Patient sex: F
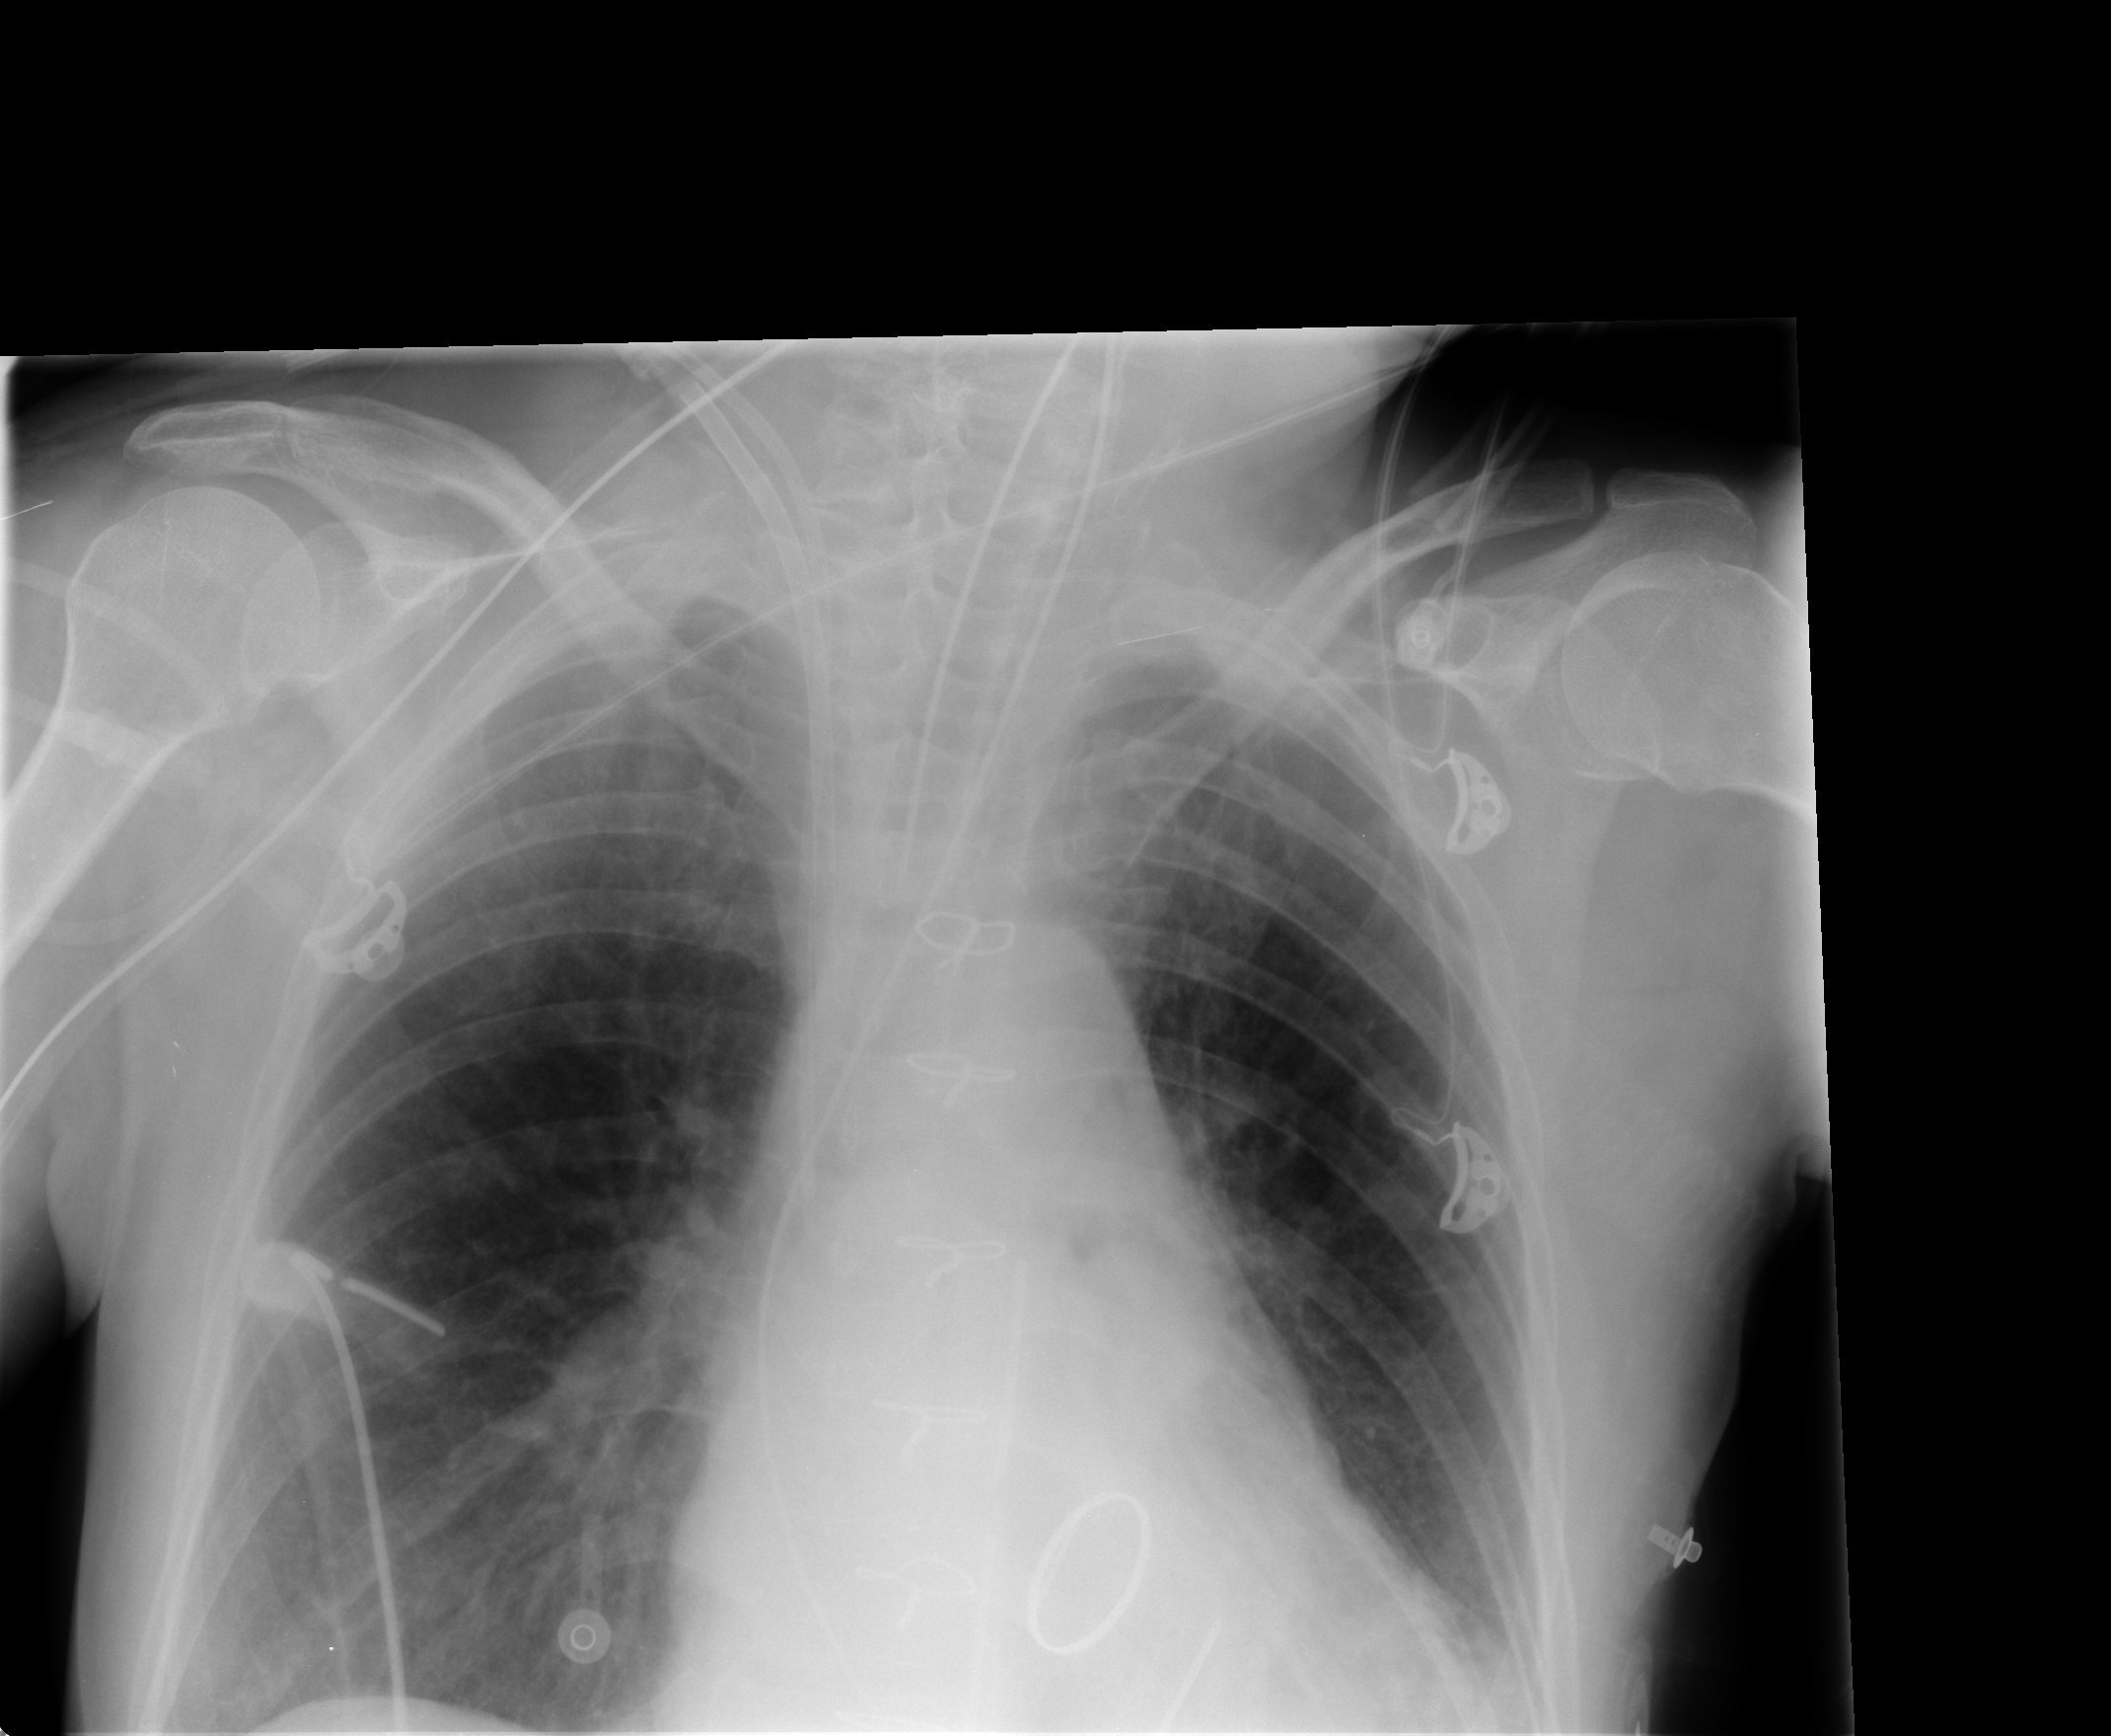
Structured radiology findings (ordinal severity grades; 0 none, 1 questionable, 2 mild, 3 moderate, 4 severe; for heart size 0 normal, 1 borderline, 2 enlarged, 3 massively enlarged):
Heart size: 2
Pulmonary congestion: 0
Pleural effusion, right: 0
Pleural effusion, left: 0
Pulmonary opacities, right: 0
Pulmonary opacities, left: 0
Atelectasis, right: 2
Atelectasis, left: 2